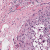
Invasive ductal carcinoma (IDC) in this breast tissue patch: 0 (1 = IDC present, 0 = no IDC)